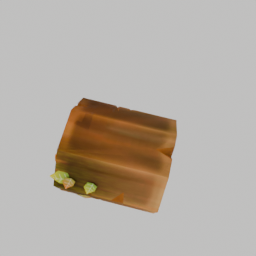
Label: nature